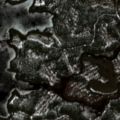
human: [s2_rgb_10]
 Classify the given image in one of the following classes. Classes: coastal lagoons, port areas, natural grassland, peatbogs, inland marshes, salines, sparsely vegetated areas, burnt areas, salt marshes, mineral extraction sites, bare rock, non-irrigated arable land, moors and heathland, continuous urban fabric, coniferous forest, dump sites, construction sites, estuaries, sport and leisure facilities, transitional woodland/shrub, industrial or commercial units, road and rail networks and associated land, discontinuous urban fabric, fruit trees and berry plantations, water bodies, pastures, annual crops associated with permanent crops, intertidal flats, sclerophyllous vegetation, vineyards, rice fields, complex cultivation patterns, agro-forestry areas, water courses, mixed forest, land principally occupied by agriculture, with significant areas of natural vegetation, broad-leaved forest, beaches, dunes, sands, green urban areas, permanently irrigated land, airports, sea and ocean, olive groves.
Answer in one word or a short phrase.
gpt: coniferous forest, transitional woodland/shrub, water bodies